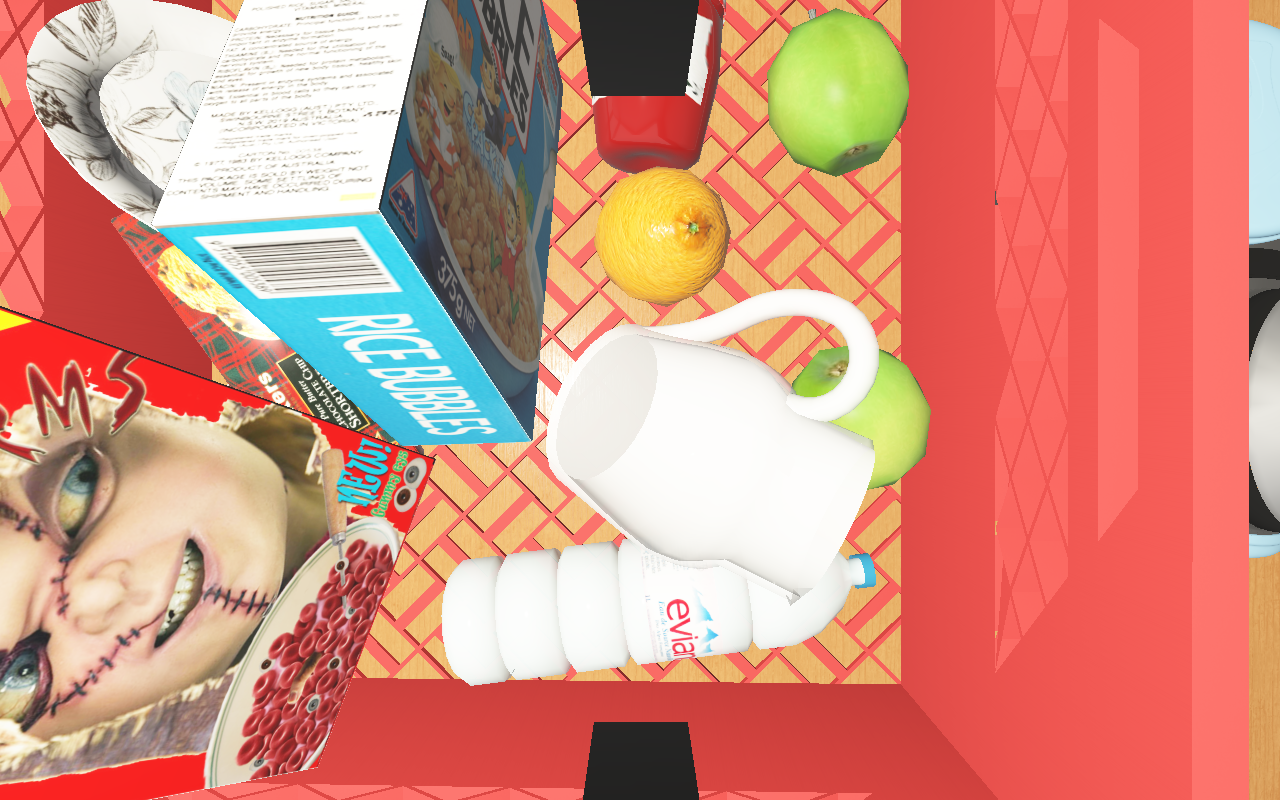
Objects in the scene:
water bottle
apple
apple
orange
spoon
glass
wineglass
jam jar
cereal box
biscuit box